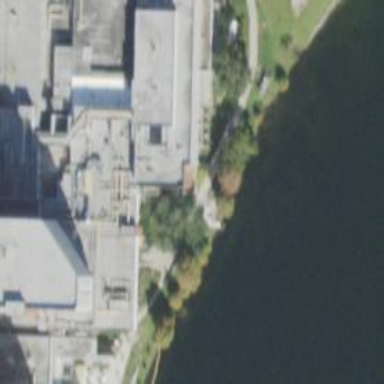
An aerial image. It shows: Hospital building.